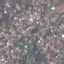
Land use / land cover class: Residential